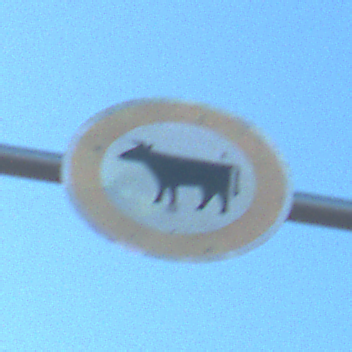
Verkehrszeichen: VerbotViehtrieb
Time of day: MorningAfternoon
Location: Outdoor (Urban)
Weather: Clear
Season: NotSpecified
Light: Natural